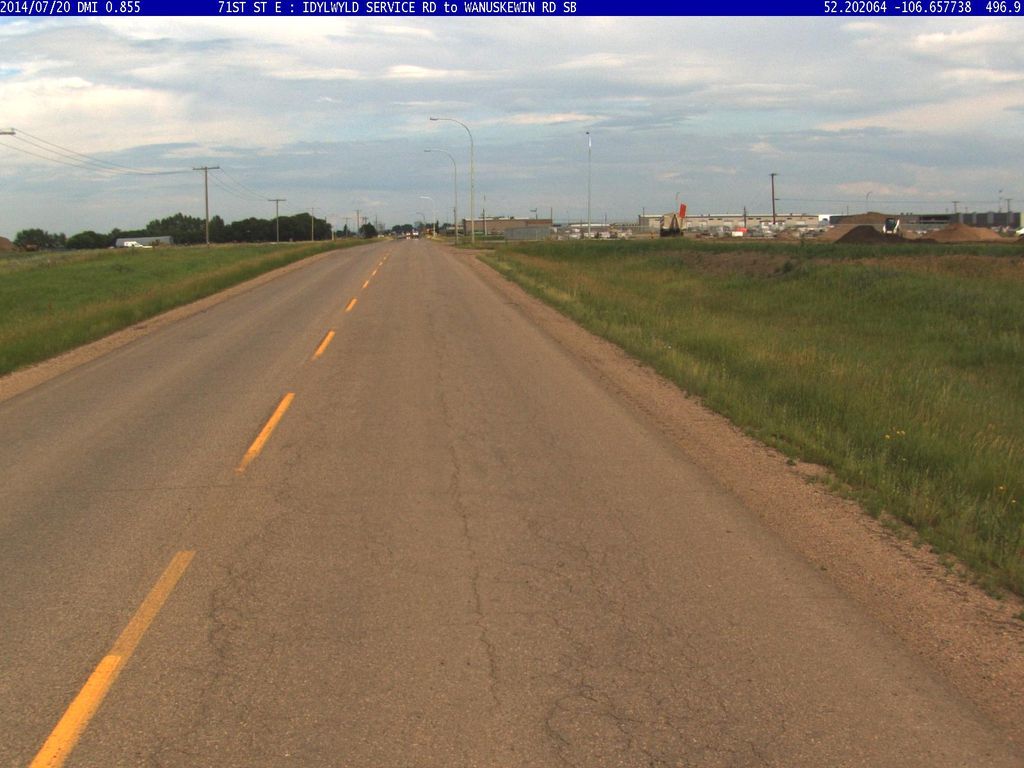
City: saskatoon